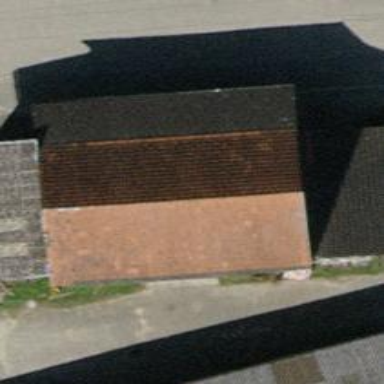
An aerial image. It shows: Farm auxiliary building with gabled roof.